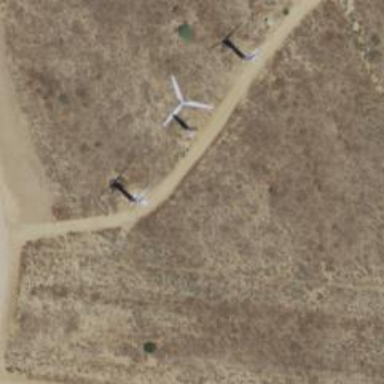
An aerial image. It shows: Wind generator.